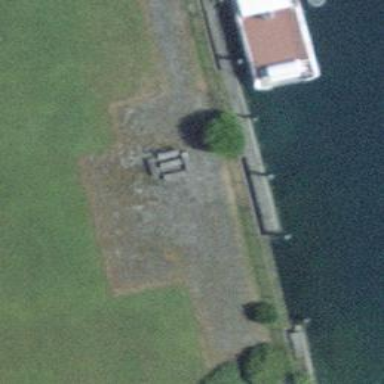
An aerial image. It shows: Concrete bench.